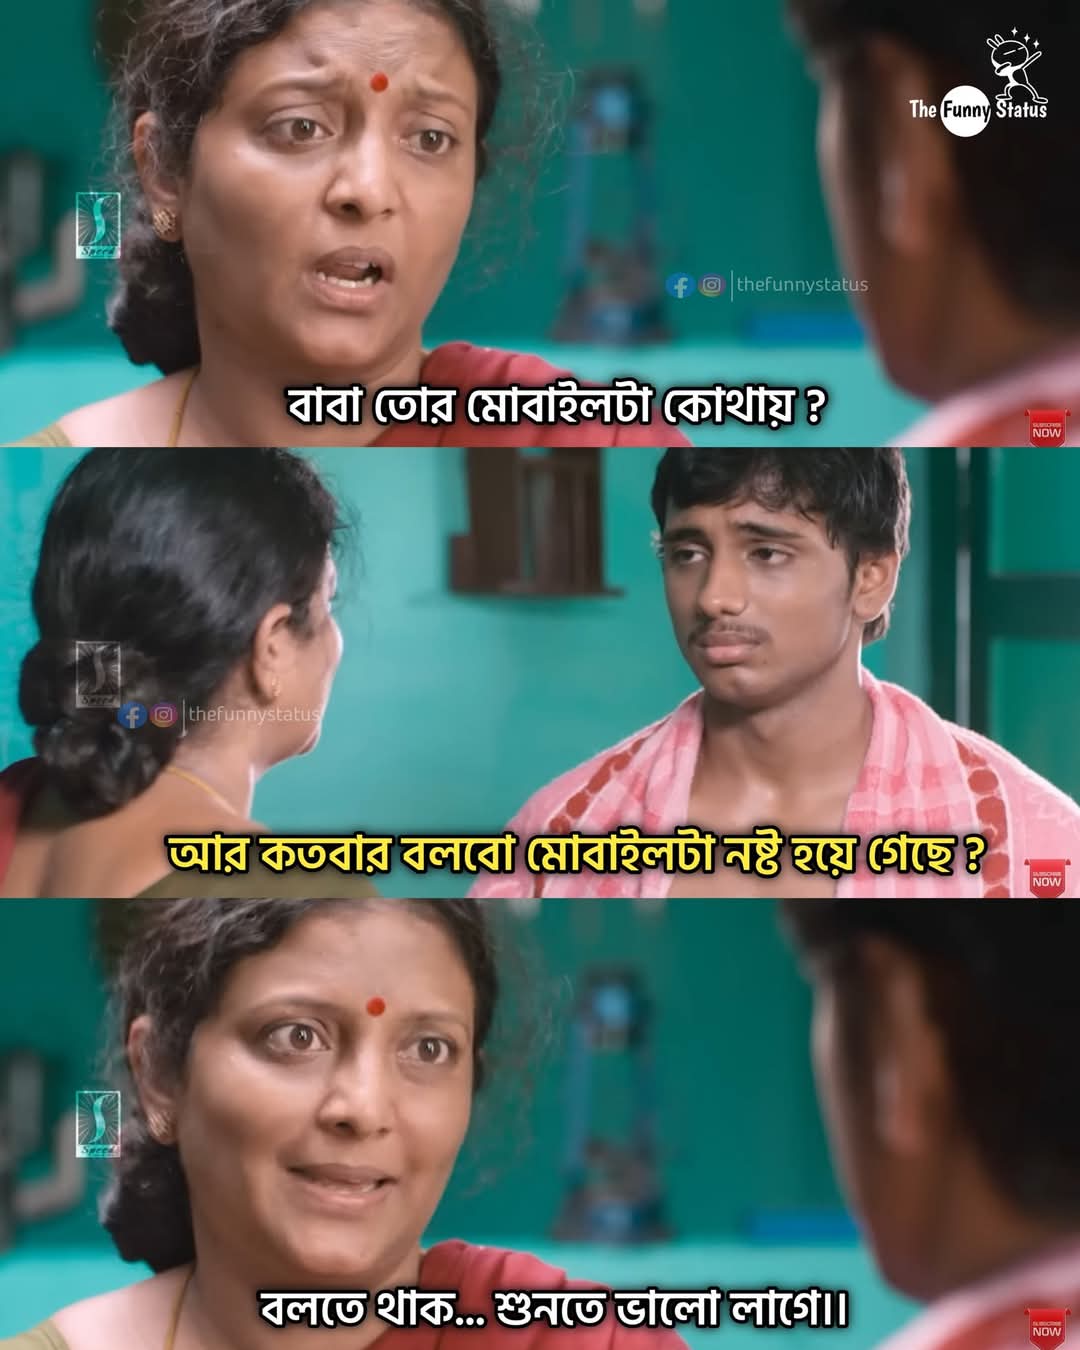
Text: বাবা তোর মোবাইলটা কোথায়?
আর কতবার বলবো মোবাইলটা নষ্ট হয়ে গেছে?
বলতে থাক... শুনতে ভালো লাগে।।

Label: Non Hate